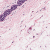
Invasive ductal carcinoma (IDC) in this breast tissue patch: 0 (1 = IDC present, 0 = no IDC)